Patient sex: F
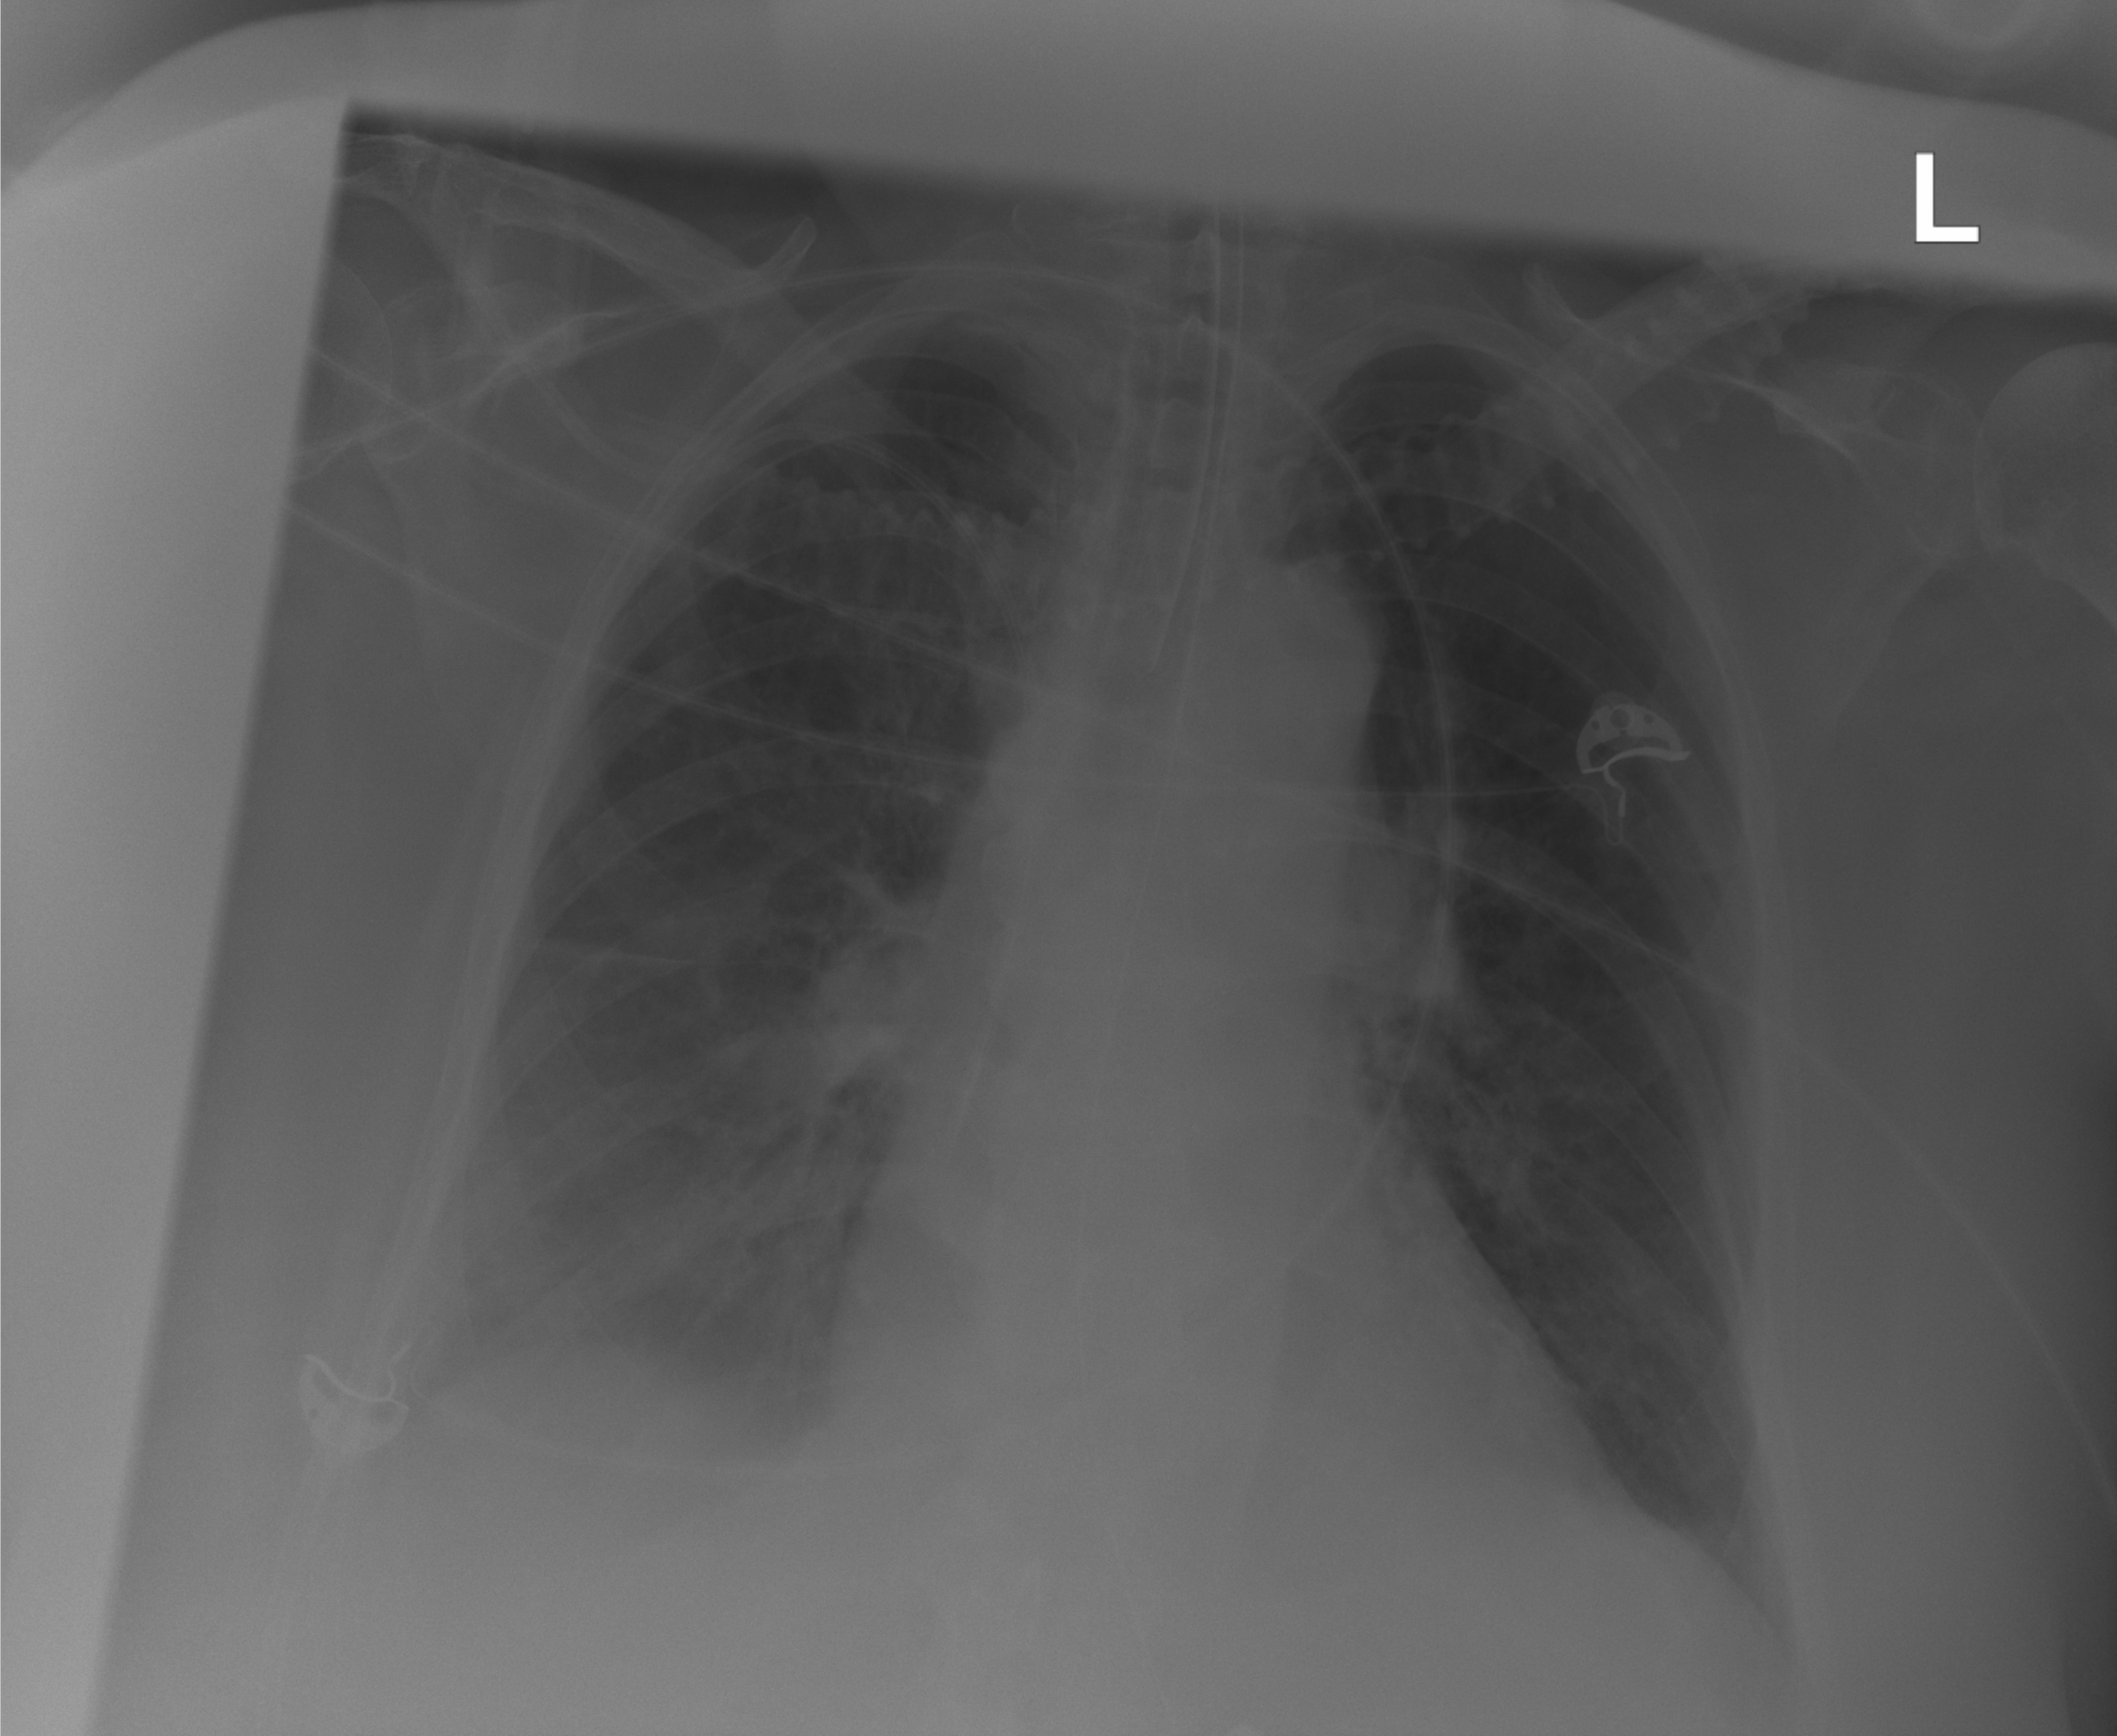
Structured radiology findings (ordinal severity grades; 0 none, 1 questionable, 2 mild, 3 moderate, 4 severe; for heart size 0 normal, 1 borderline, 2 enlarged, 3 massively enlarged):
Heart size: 1
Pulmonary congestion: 2
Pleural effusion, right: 2
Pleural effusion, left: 0
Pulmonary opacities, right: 1
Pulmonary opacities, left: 0
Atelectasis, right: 2
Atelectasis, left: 0